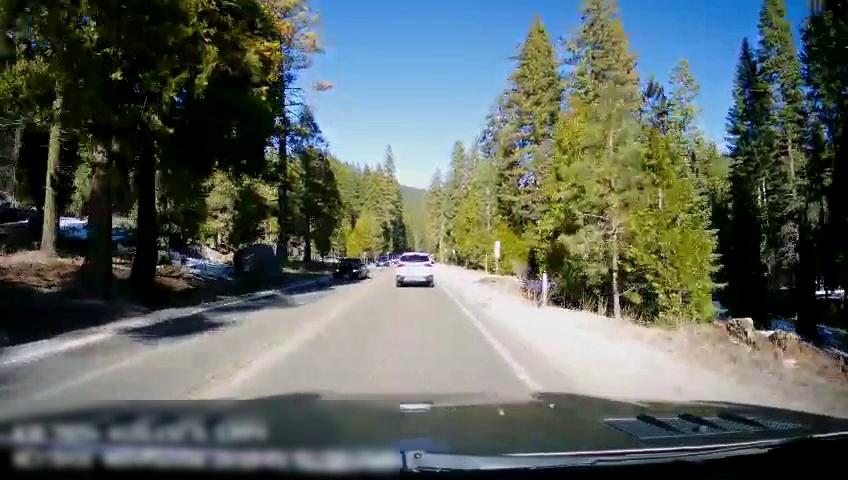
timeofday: Day
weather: Sunny
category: Drivable Space
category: Vehicles | Car
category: Vehicles | Car
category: Vehicles | SUV
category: Lanes | Opposite Lane
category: Lanes | Current Lane